Interaction volume radius: 10 \u00c5
Interaction volume height: 25 \u00c5
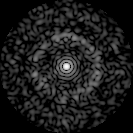
Disorder parameter: 0.8487